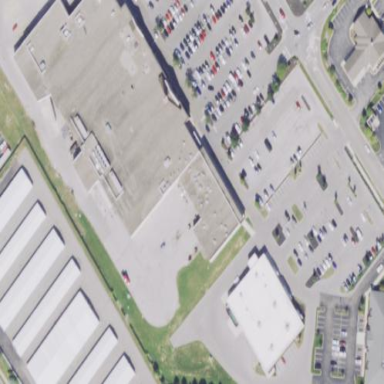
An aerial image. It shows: Building that houses supermarket.